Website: home-depot
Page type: customer-info-address
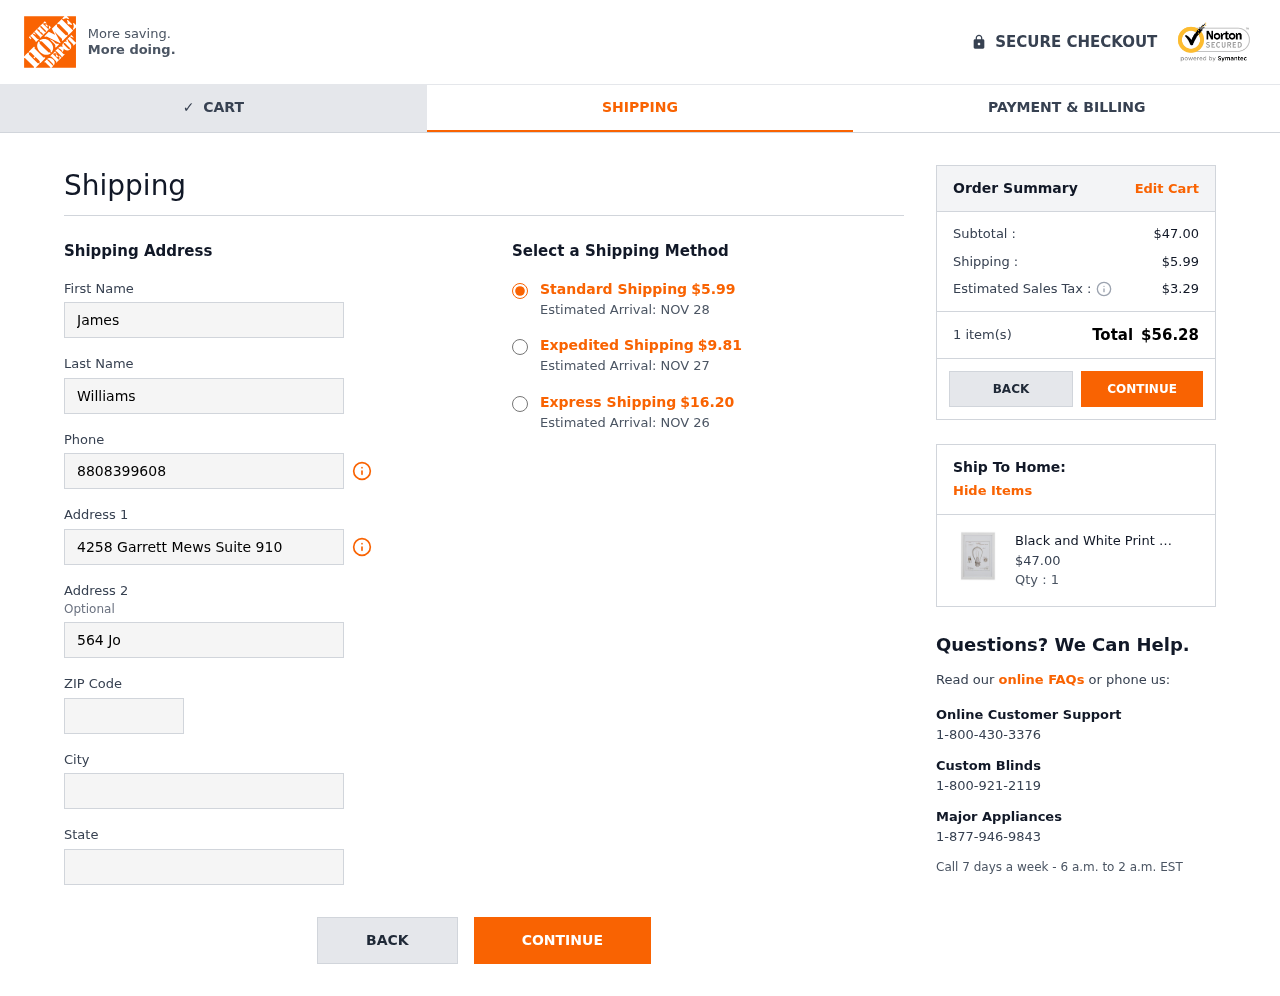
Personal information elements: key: PII_CITY
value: Williammouth
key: PII_FIRSTNAME
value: James
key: PII_LASTNAME
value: Williams
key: PII_PHONE
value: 8808399608
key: PII_POSTCODE
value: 97403
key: PII_STATE
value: Rhode Island
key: PII_STREET
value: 4258 Garrett Mews Suite 910
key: PII_STREET2
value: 564 Johnson Underpass
Product elements: key: PRODUCT1_NAME
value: Black and White Print of 1891 Bulb in White Frame, 15" x 21"
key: PRODUCT1_PRICE
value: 47
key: PRODUCT1_QUANTITY
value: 1
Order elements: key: ORDER_SHIPPING_COST
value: $5.99
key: ORDER_DELIVERY_DATE
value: Estimated Arrival: NOV 28
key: ORDER_SHIPPING_COST_EXPEDITED
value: $9.81
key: ORDER_DELIVERY_DATE_EXPEDITED
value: Estimated Arrival: NOV 27
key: ORDER_SHIPPING_COST_EXPRESS
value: $16.20
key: ORDER_DELIVERY_DATE_EXPRESS
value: Estimated Arrival: NOV 26
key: ORDER_SUBTOTAL
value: $47.00
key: ORDER_TAX
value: $3.29
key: ORDER_NUM_ITEMS
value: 1 item(s)
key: ORDER_TOTAL
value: $56.28